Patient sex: M
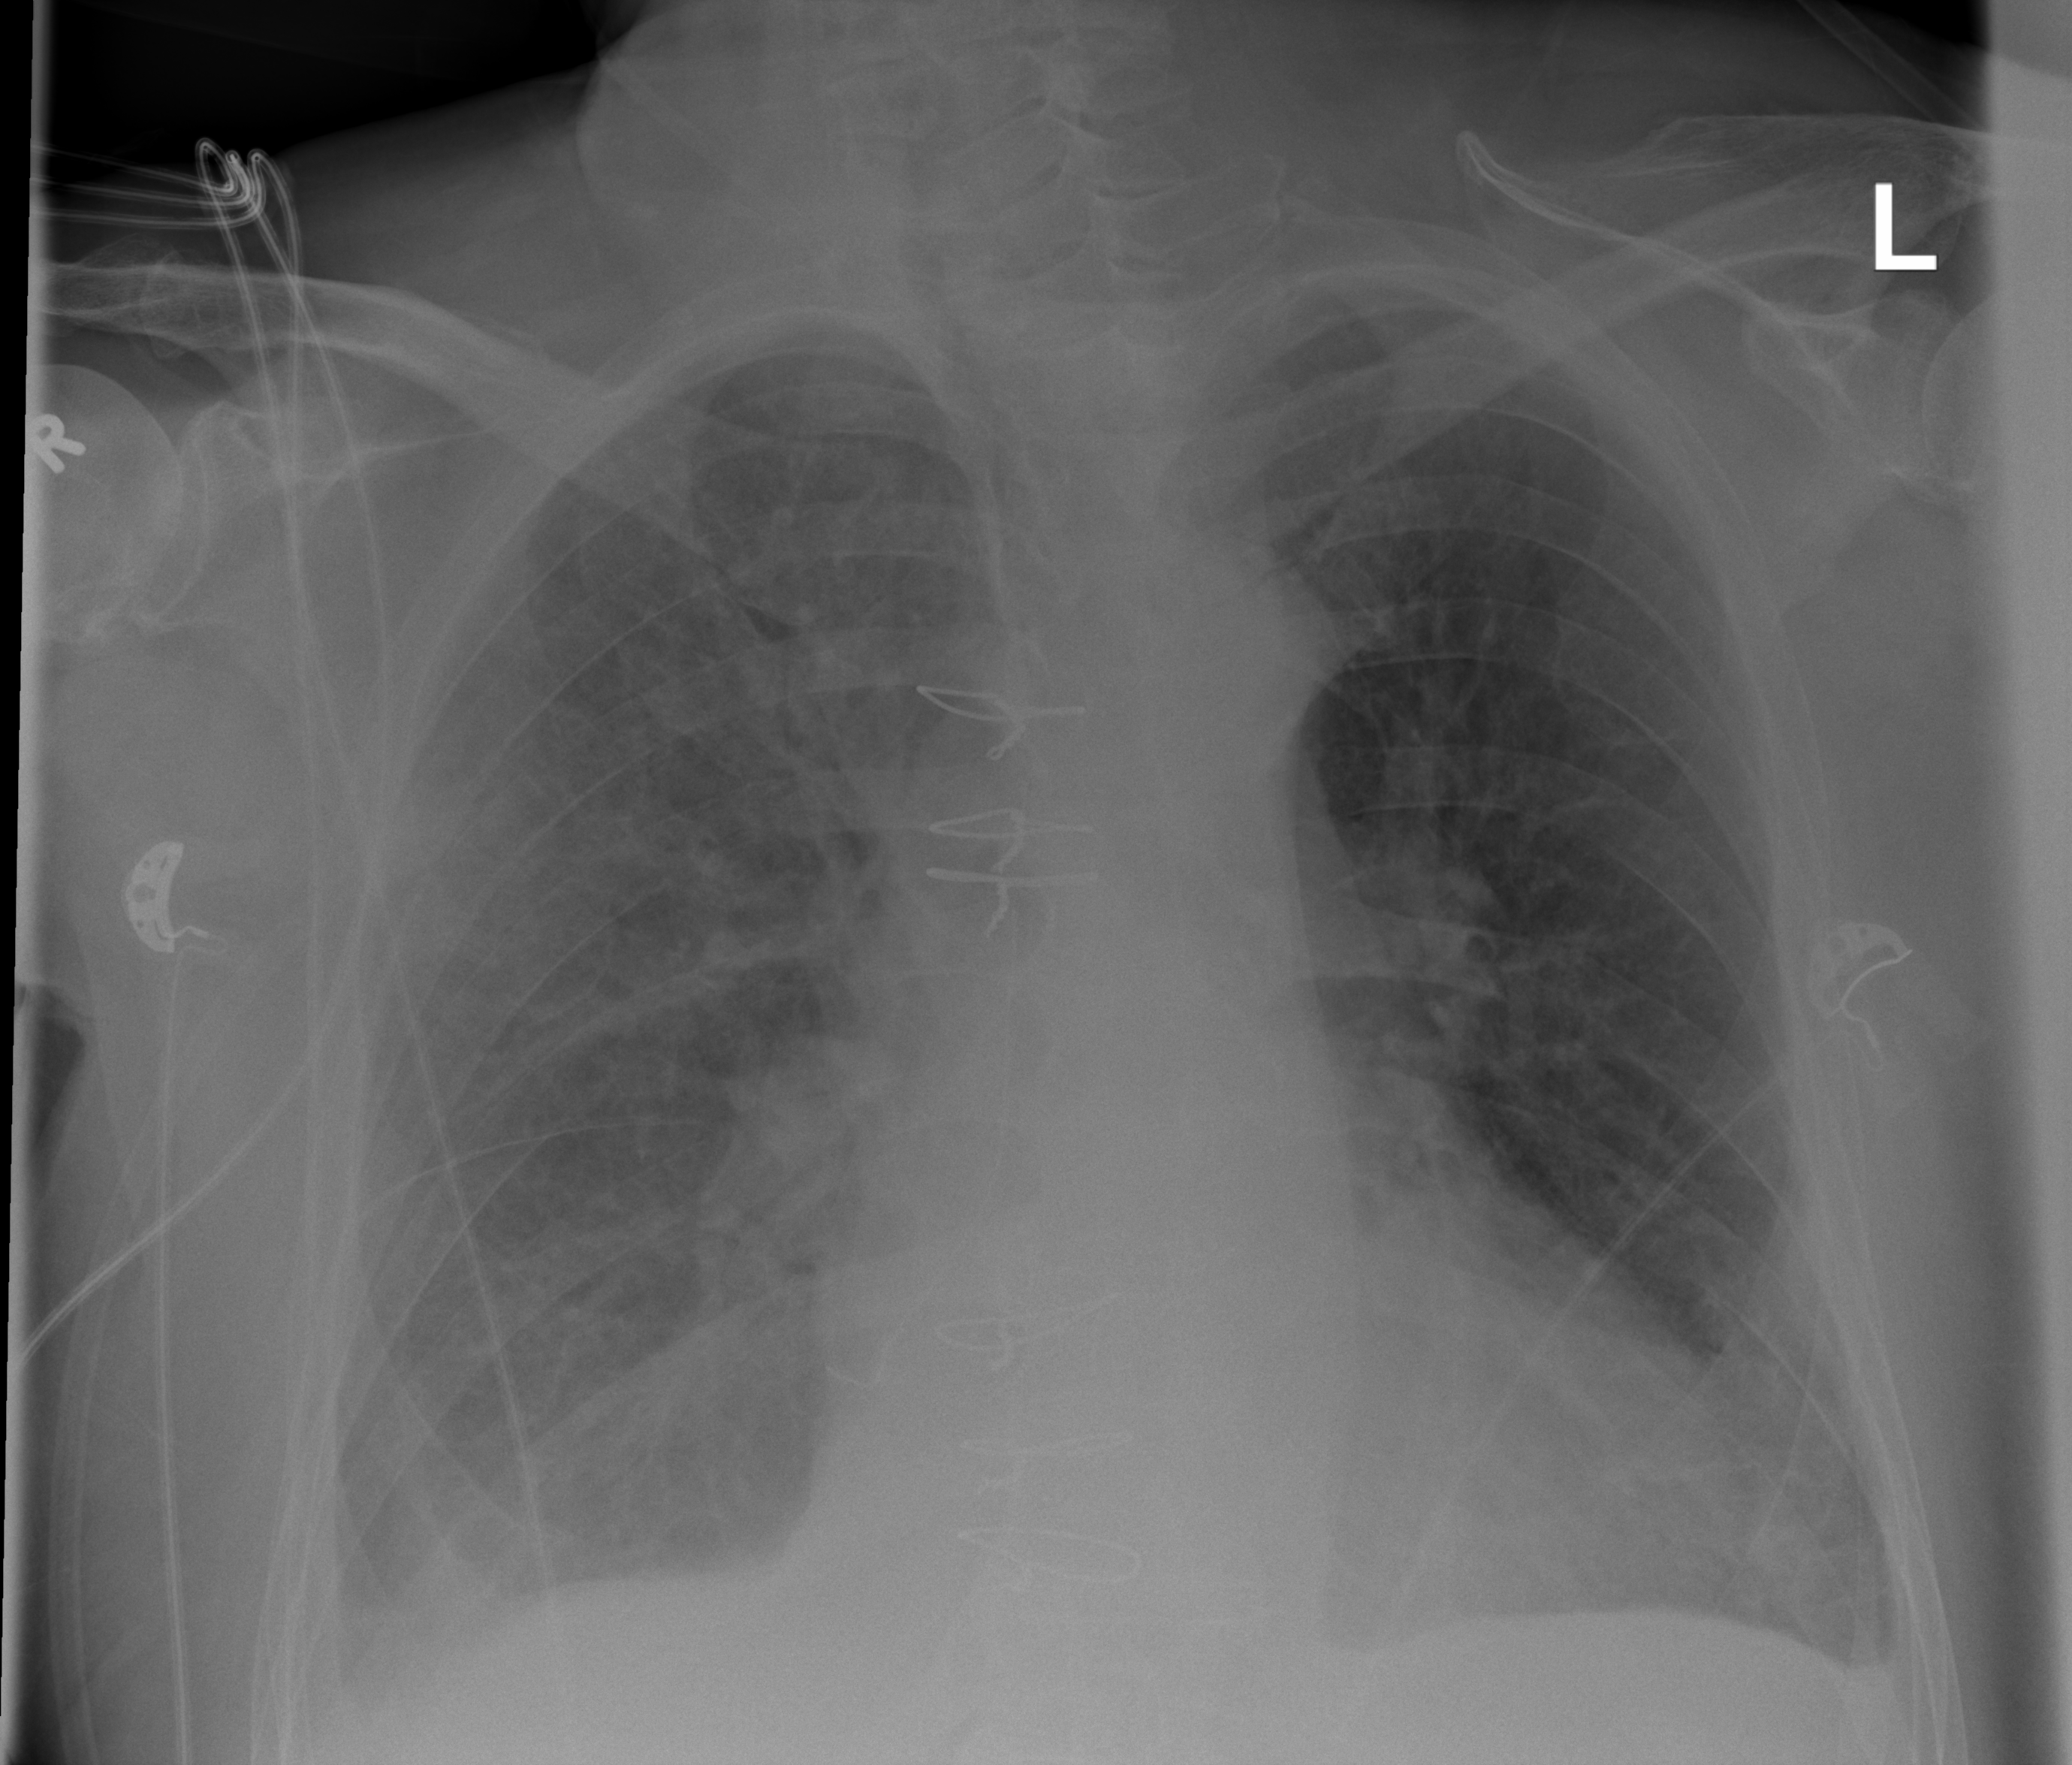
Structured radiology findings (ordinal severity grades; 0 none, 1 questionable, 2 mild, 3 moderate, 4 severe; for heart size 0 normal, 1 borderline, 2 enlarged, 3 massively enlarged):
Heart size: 2
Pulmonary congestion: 1
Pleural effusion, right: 2
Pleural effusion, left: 1
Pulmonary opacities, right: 2
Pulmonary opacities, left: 1
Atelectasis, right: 2
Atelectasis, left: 2